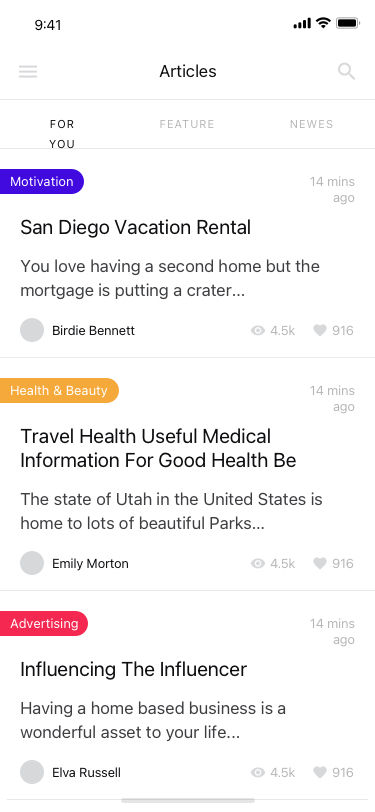
Text in this UI design:
Travel Health Useful Medical Information For Good Health Be
The state of Utah in the United States is home to lots of beautiful Parks…
Health & Beauty
14 mins ago
Emily Morton
4.5k
916
San Diego Vacation Rental
You love having a second home but the mortgage is putting a crater...
Motivation
14 mins ago
Birdie Bennett
4.5k
916
Influencing The Influencer
Having a home based business is a wonderful asset to your life...
Advertising
14 mins ago
Elva Russell
4.5k
916
Articles
FOR YOU
FEATURED
NEWEST